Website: bh-photo
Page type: payment
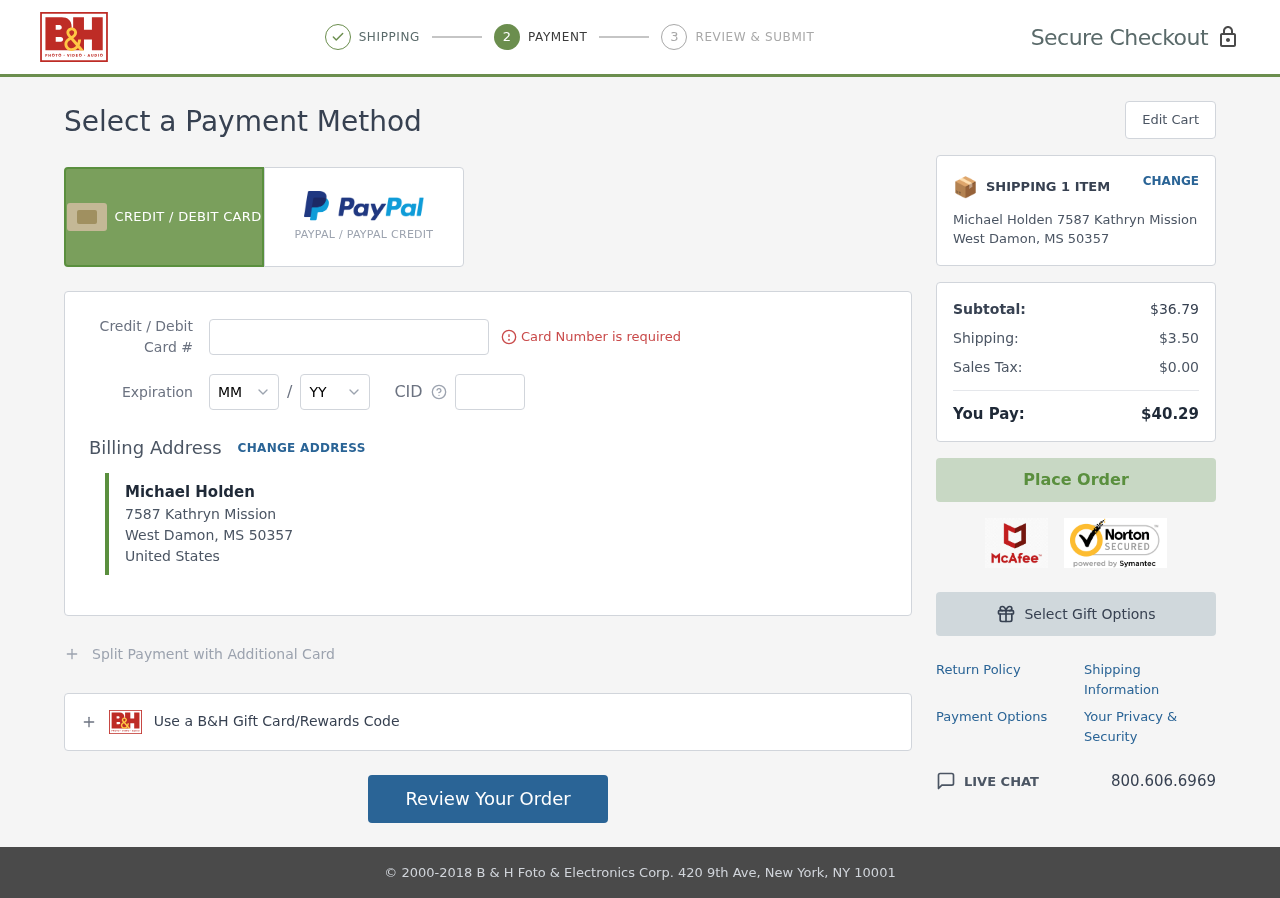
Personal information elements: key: PII_CARD_CVV
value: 1279
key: PII_CARD_EXPIRY_MONTH
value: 07
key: PII_CARD_EXPIRY_YEAR
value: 29
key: PII_CARD_NUMBER
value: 3467 6778 8522 933
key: PII_CITY
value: West Damon
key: PII_COUNTRY
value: United States
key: PII_FULLNAME
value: Michael Holden
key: PII_POSTCODE
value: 50357
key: PII_STATE_ABBR
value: MS
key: PII_STREET
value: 7587 Kathryn Mission
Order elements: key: ORDER_NUM_ITEMS
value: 1
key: ORDER_SUBTOTAL
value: $36.79
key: ORDER_SHIPPING_COST
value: $3.50
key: ORDER_TAX
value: $0.00
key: ORDER_TOTAL
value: $40.29